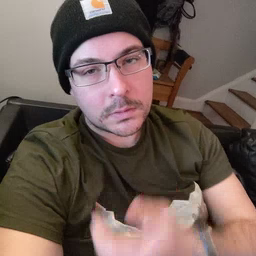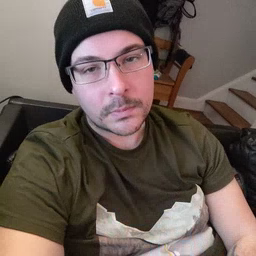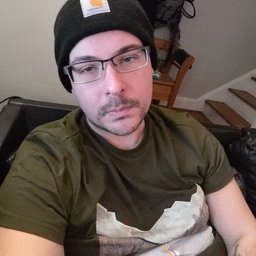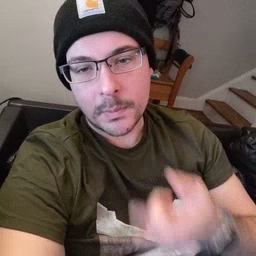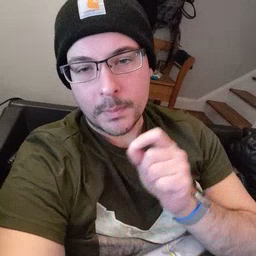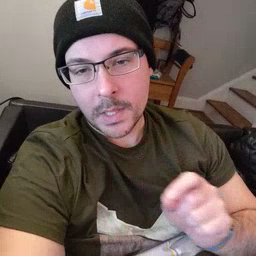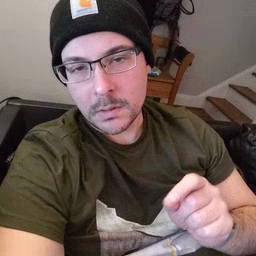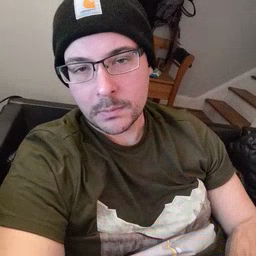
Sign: pencil